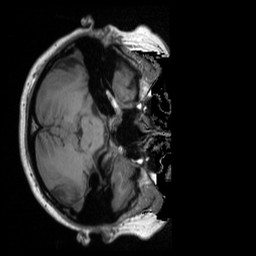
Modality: T1w
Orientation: axial
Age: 51
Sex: female
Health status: ill
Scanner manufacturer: siemens
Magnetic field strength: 3 T
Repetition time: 1.9 s
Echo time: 0.00247 s